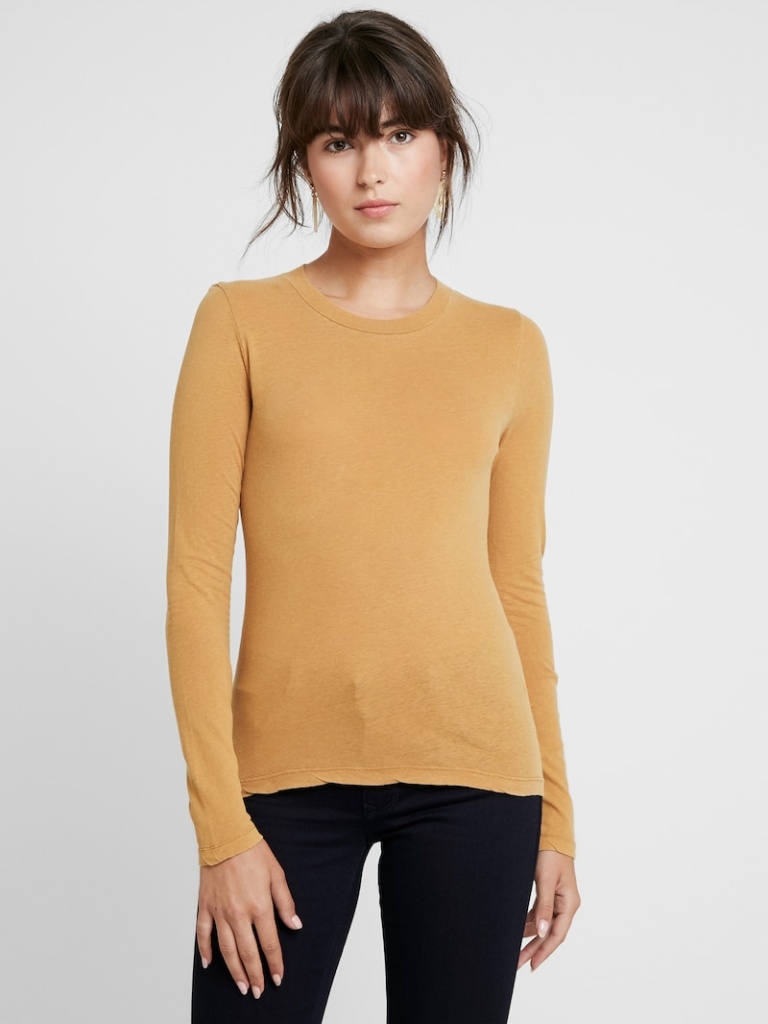
knit tight a long-sleeved with the sleeves down hip length Untucked crew sweater